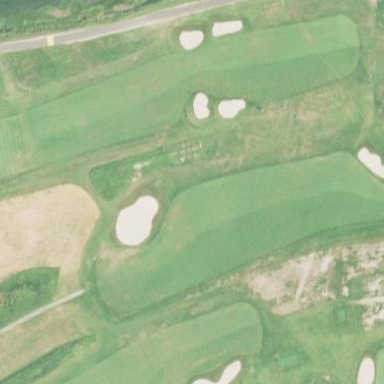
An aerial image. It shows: Rough area on grassy golf course.